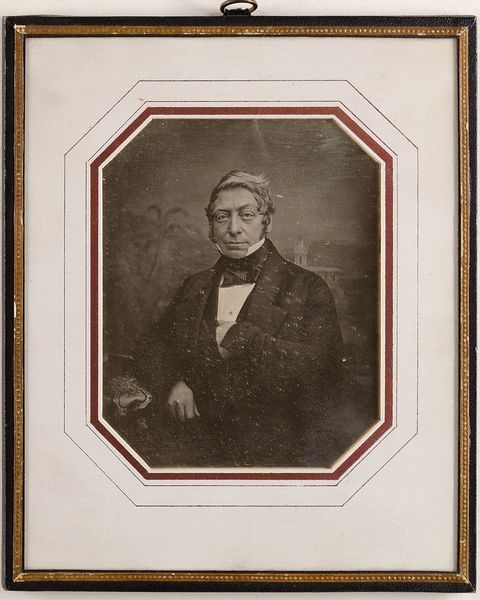
Titel: Tobias Eduard Marschner (1791-1852)
Künstler: Carl Ferdinand Stelzner
Standort: Hamburg
Institution: Museum für Kunst und Gewerbe Hamburg
Schlagwörter: mann, portrait, figur, foto, fotografie, photographie, photo, lichtbild, daguerreotypie, bildwerke, angewandte und bildende kunst, hessische systematik, porträt, porträtfotografie, porträtphotographie, hüftbild